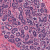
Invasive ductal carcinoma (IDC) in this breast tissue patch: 0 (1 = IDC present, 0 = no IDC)